Question: Sorry for this lame question, but I need some guidance: I have an iPad app I'm making major changes to on branch 3.2.0. I received notification that the previous version 3.1.0 had a bug, so I switched to an existing branch (3.1.0) from 3.2.0, made the changes, created a new branch (3.1.1) and committed it (local and remote). This is what it looks like now:

Now, I need to incorporate the changes made to 3.1.1 into 3.2.0 without farkeling anything up in 3.2.0. I've read about and , but not sure which to use.
How do I do that from within XCode 6.1?
So I did the 'git checkout 3.2.0' and the 'git cherry-pick 3.1.1' and this is what happened:
> iMac-2:salonbook rolfmarsh$ git checkout 3.2.0
2014-12-22 14:11:23.988 xcodebuild[21886:<PHONE>] [MT] PluginLoading: Required plug-in compatibility UUID C4A681B0-4A26-480E-93EC-1218098B9AA0 for plug-in at path '~/Library/Application Support/Developer/Shared/Xcode/Plug-ins/Alcatraz.xcplugin' not present in DVTPlugInCompatibilityUUIDs
Already on '3.2.0'
iMac-2:salonbook rolfmarsh$ git cherry-pick 3.1.1
warning: Cannot merge binary files: ja.lproj/MainStoryboard.strings (HEAD vs. 012c66e... GR - 1.3.1)
warning: Cannot merge binary files: it.lproj/MainStoryboard.strings (HEAD vs. 012c66e... GR - 1.3.1)
warning: Cannot merge binary files: fr.lproj/MainStoryboard.strings (HEAD vs. 012c66e... GR - 1.3.1)
warning: Cannot merge binary files: es.lproj/MainStoryboard.strings (HEAD vs. 012c66e... GR - 1.3.1)
warning: Cannot merge binary files: en.lproj/MainStoryboard.strings (HEAD vs. 012c66e... GR - 1.3.1)
warning: Cannot merge binary files: de.lproj/MainStoryboard.strings (HEAD vs. 012c66e... GR - 1.3.1)
error: could not apply 012c66e... GR - 1.3.1
hint: after resolving the conflicts, mark the corrected paths
hint: with 'git add ' or 'git rm '
hint: and commit the result with 'git commit'
Now what do I do? (I was afraid of something like this!) :-{
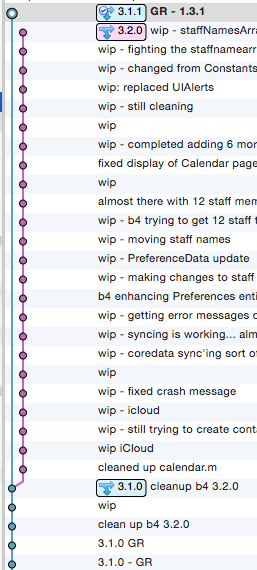
Answer: You need to cherry-pick the commit with the fix.
'''
git checkout 3.2.0
git cherry-pick 3.1.1
'''
Unlike a merge, this will take the patch only from the specified commit, not the entire history since the two branches have diverged.
But how to do it from within Xcode? Ain't got no clue. Search Google for 'Xcode git cherry-pick'. Except that in the 1st 2 hits it's 'git add -p' what they call cherry picking. I'm at a loss here. Just use the command line. It's easy.
Upon conflicts, 'git status' shows the conflicting files as 'both modified'. Edit them, 'git add' them and then 'git commit'. Git remembers that this commit should finish the 'cherry-pick'.
You practice of creating releases with branches is dangerous. That's what tags are for. Branches move with each commit on them. Tags stay.